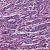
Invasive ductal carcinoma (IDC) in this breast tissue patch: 1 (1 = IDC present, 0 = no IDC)